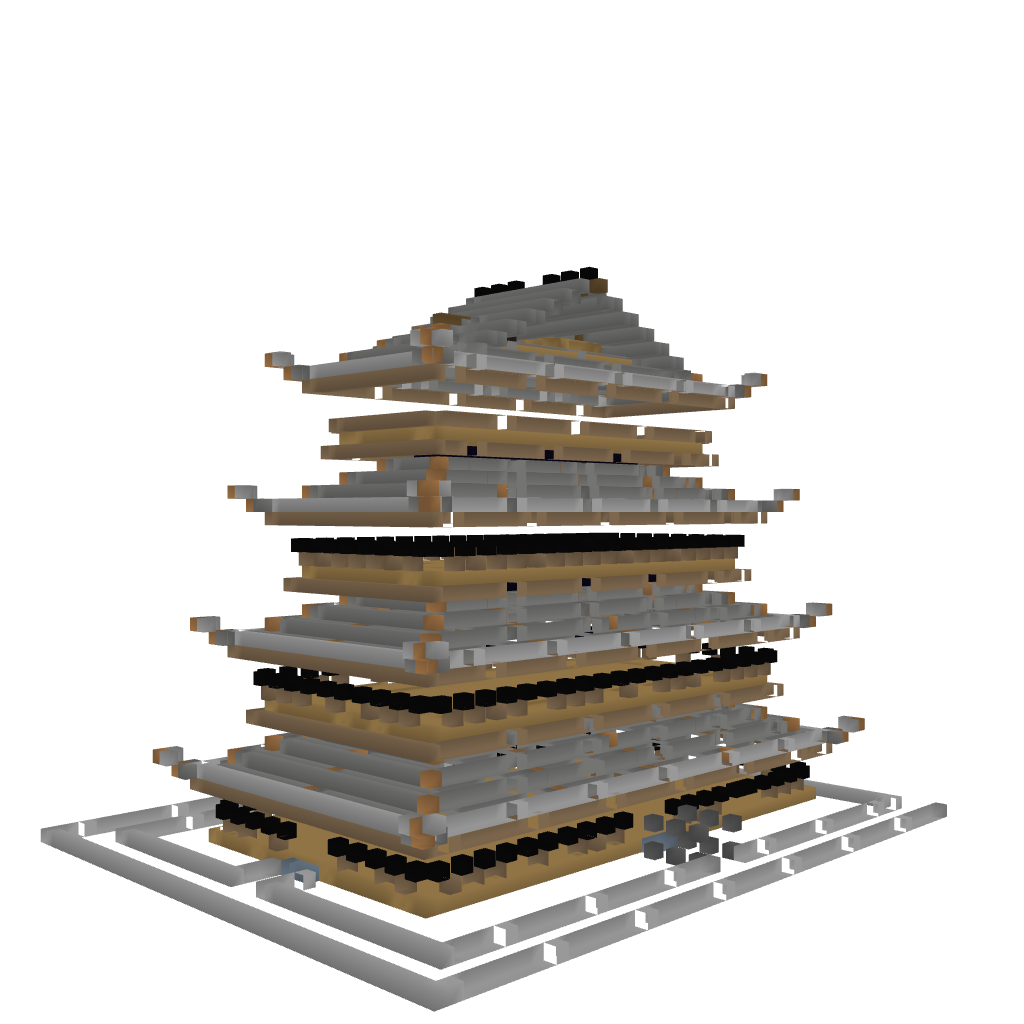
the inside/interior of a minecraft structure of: -- The Bagel Pagoda --